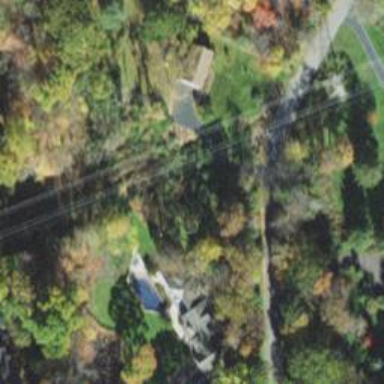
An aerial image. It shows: Driveway leading to service road.